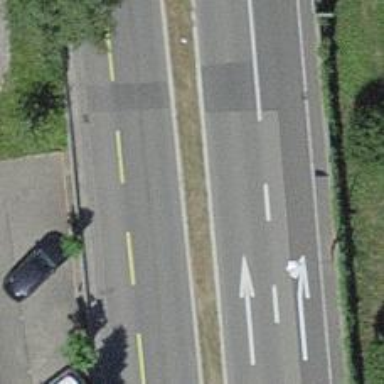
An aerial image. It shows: Primary highway with asphalt surface and designated cycle lane.